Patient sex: F
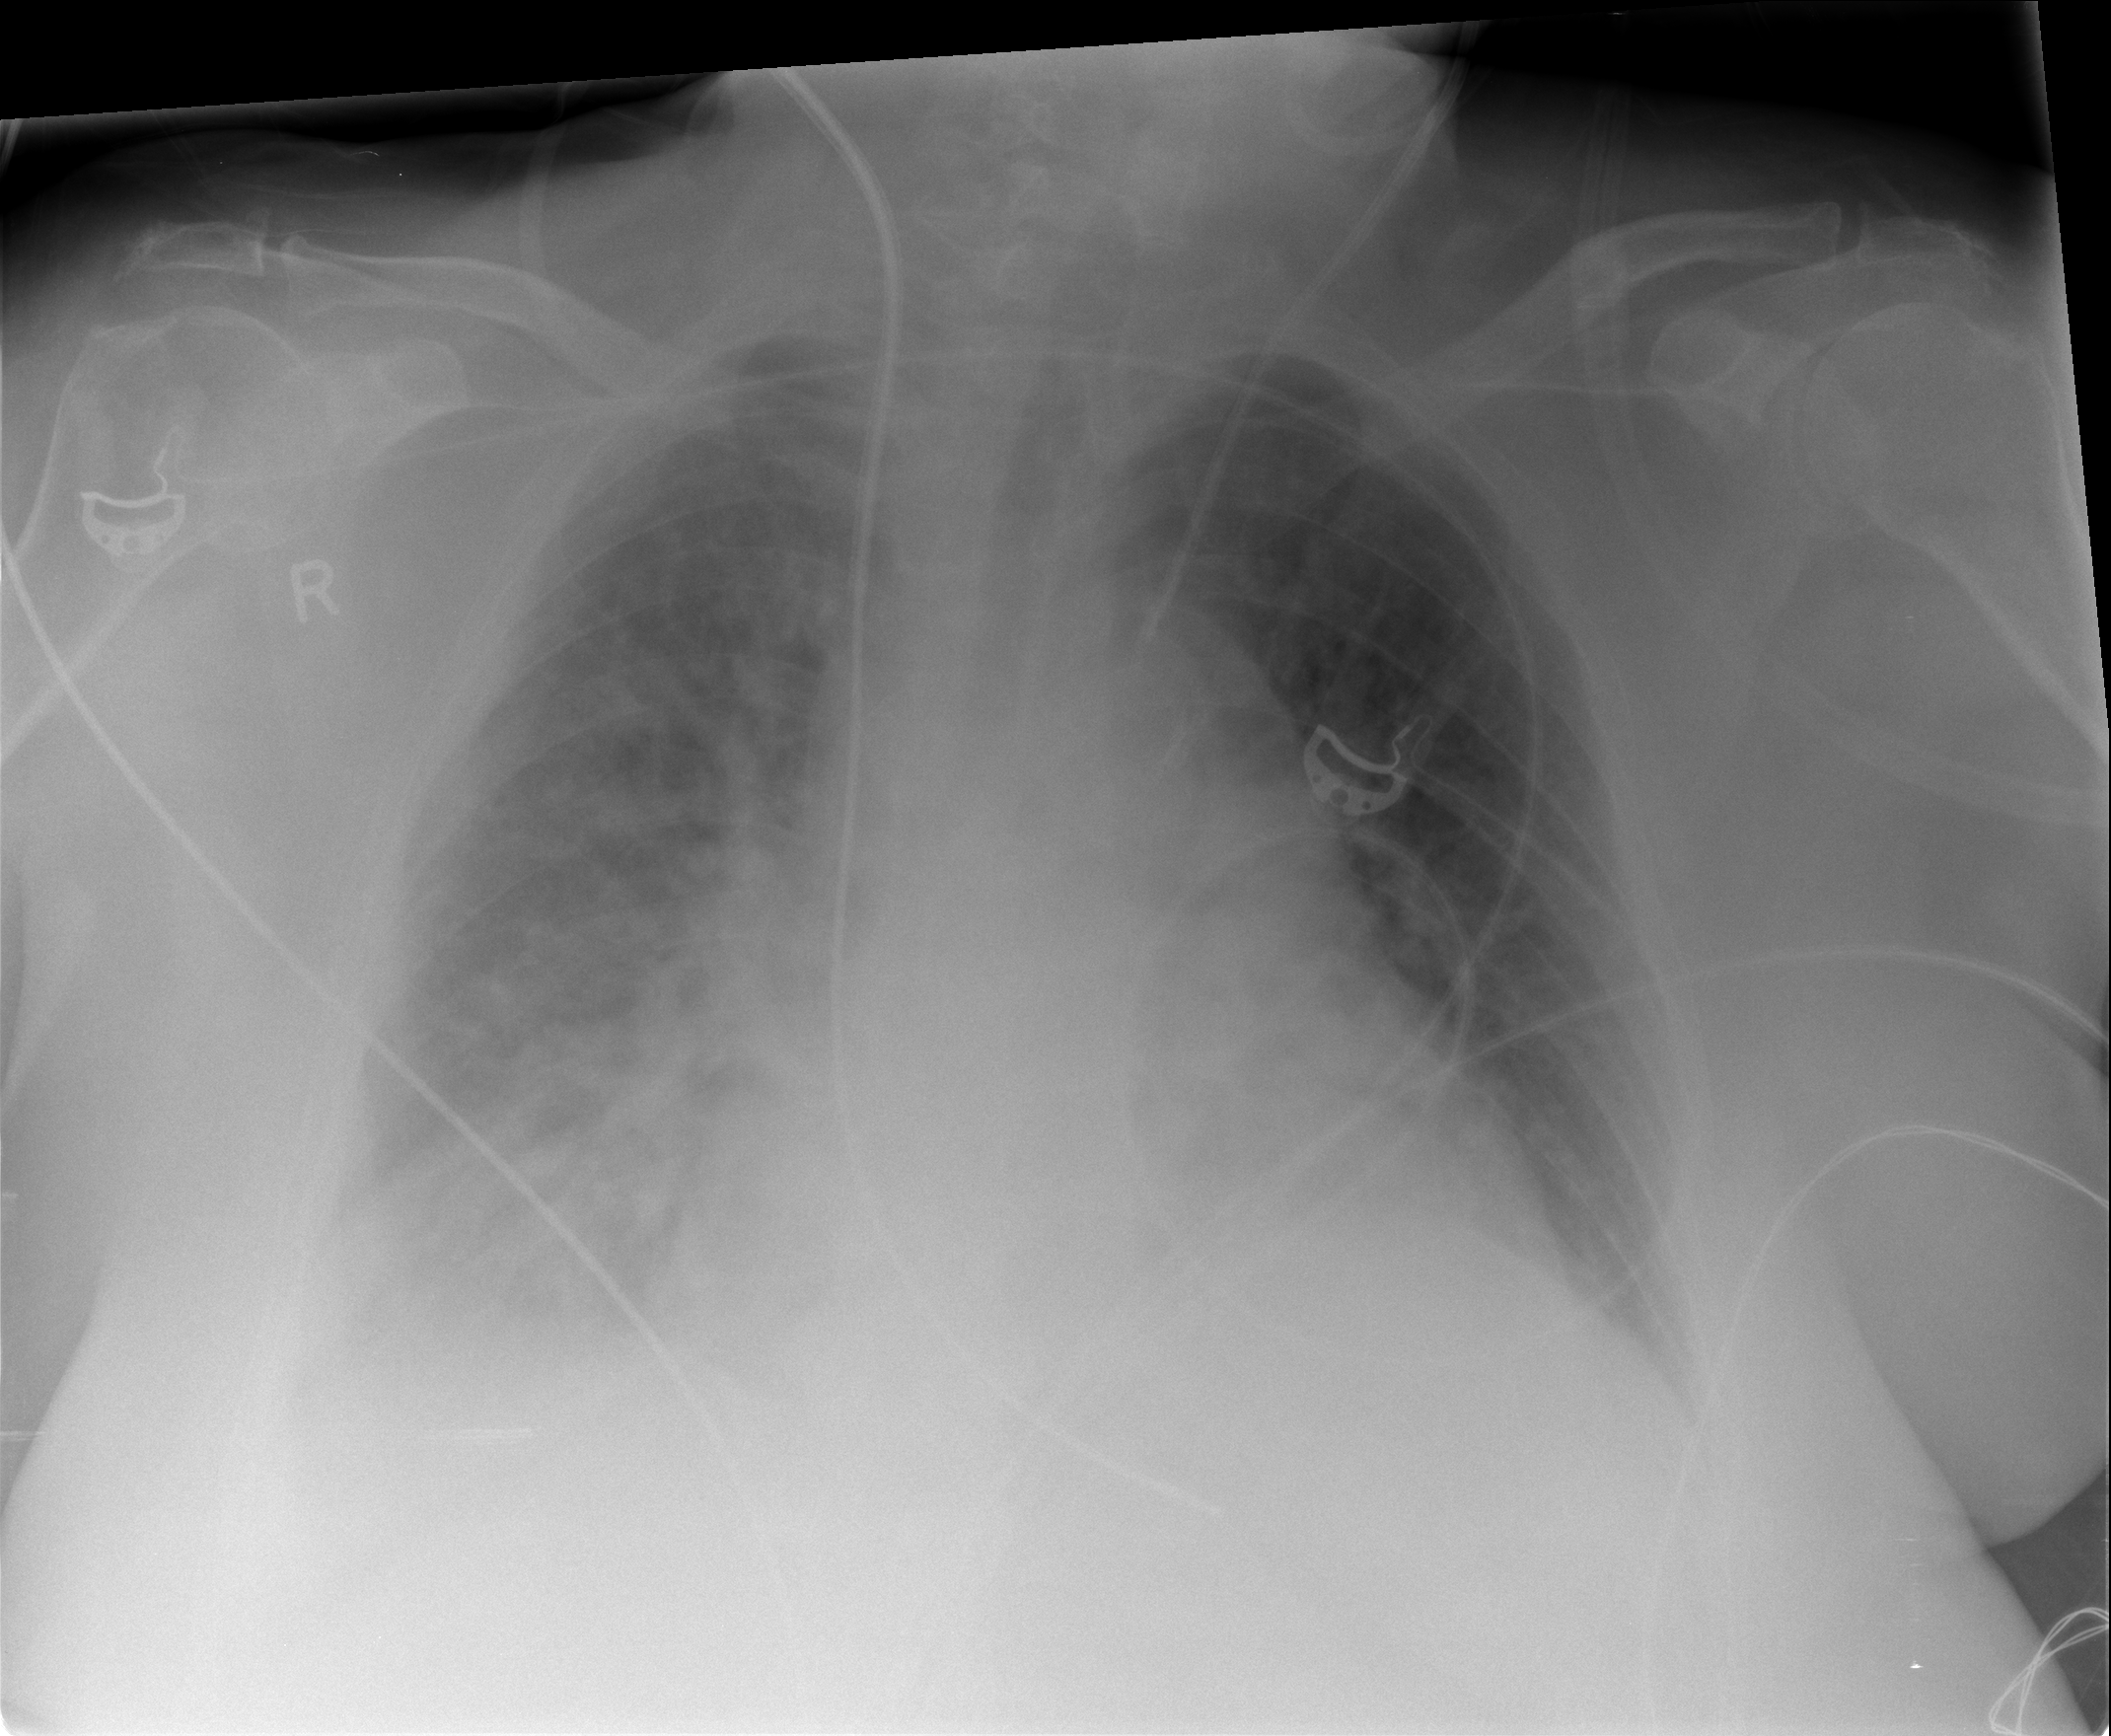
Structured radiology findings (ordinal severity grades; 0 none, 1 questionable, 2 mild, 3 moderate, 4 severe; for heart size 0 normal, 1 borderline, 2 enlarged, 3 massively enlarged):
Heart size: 2
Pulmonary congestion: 3
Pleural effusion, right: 3
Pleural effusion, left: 1
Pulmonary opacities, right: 2
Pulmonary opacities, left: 0
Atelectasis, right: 2
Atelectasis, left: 0